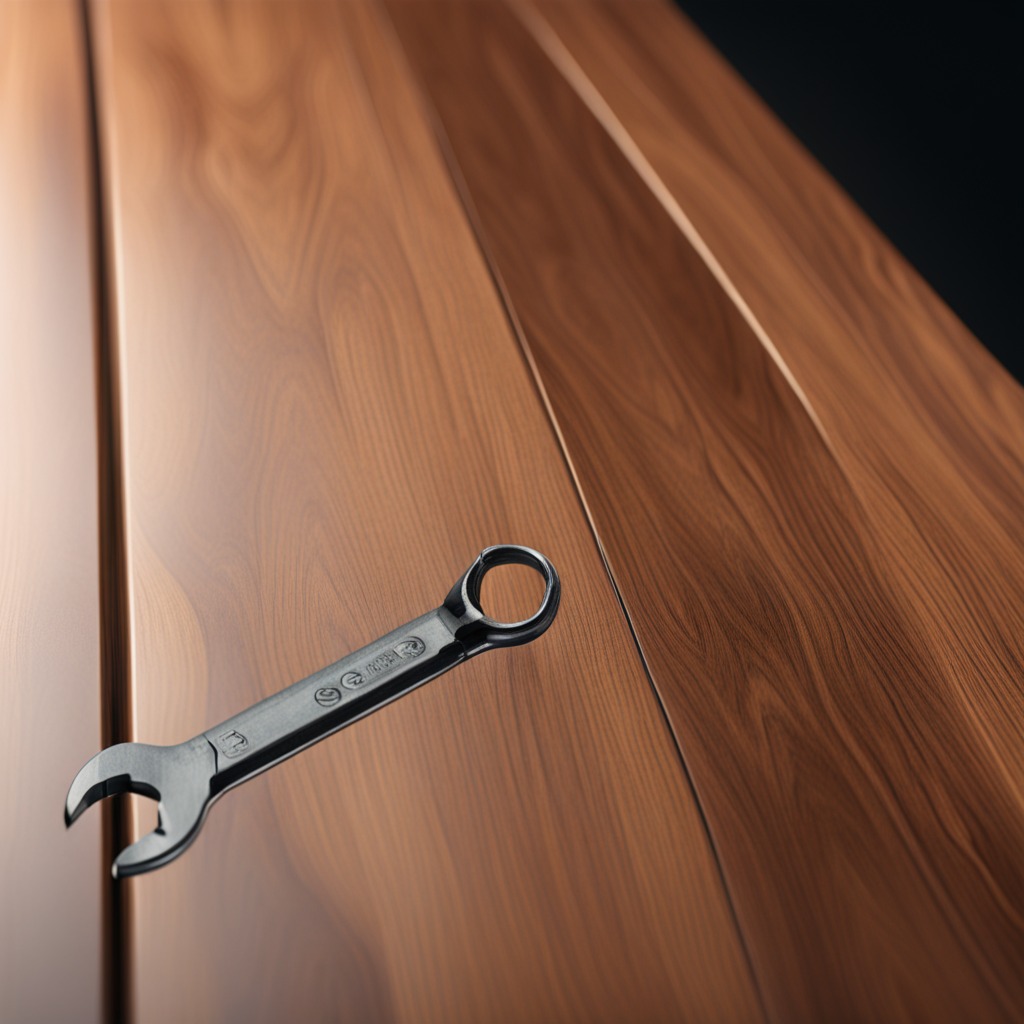
A wrench is lying on the wooden table in the carpentry studio.